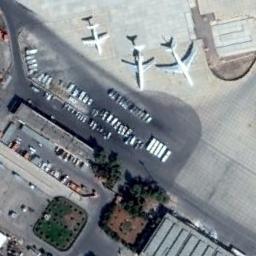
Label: airplane